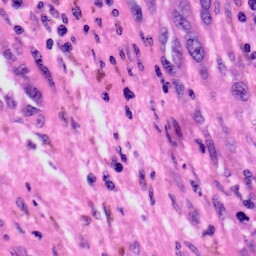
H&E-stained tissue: Skin